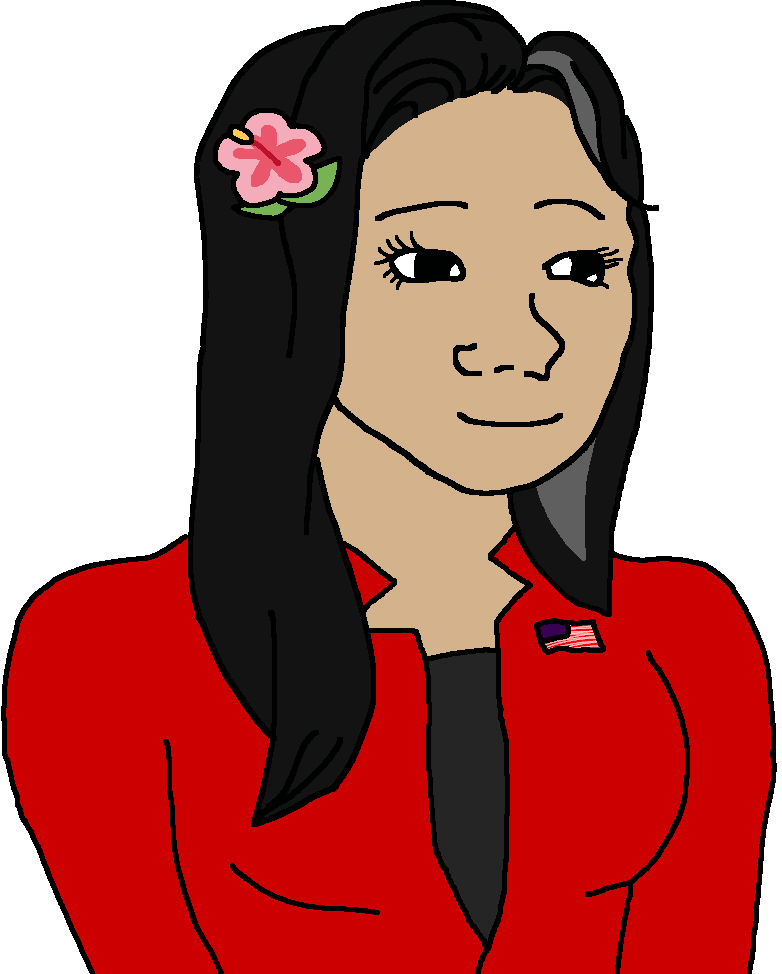
Label: 5_Trad_Wife